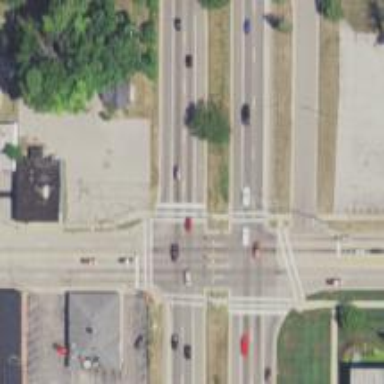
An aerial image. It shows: Crossing on the road.